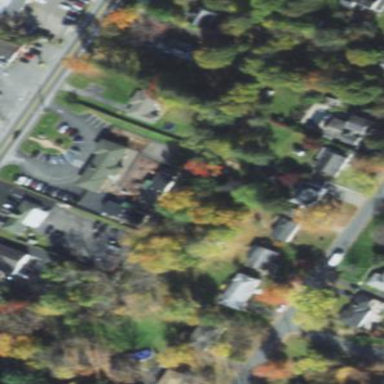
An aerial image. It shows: School.